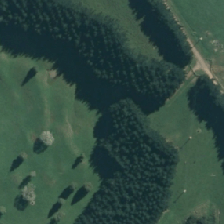
Land cover: broadleaved_indigenous_hardwood